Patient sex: M
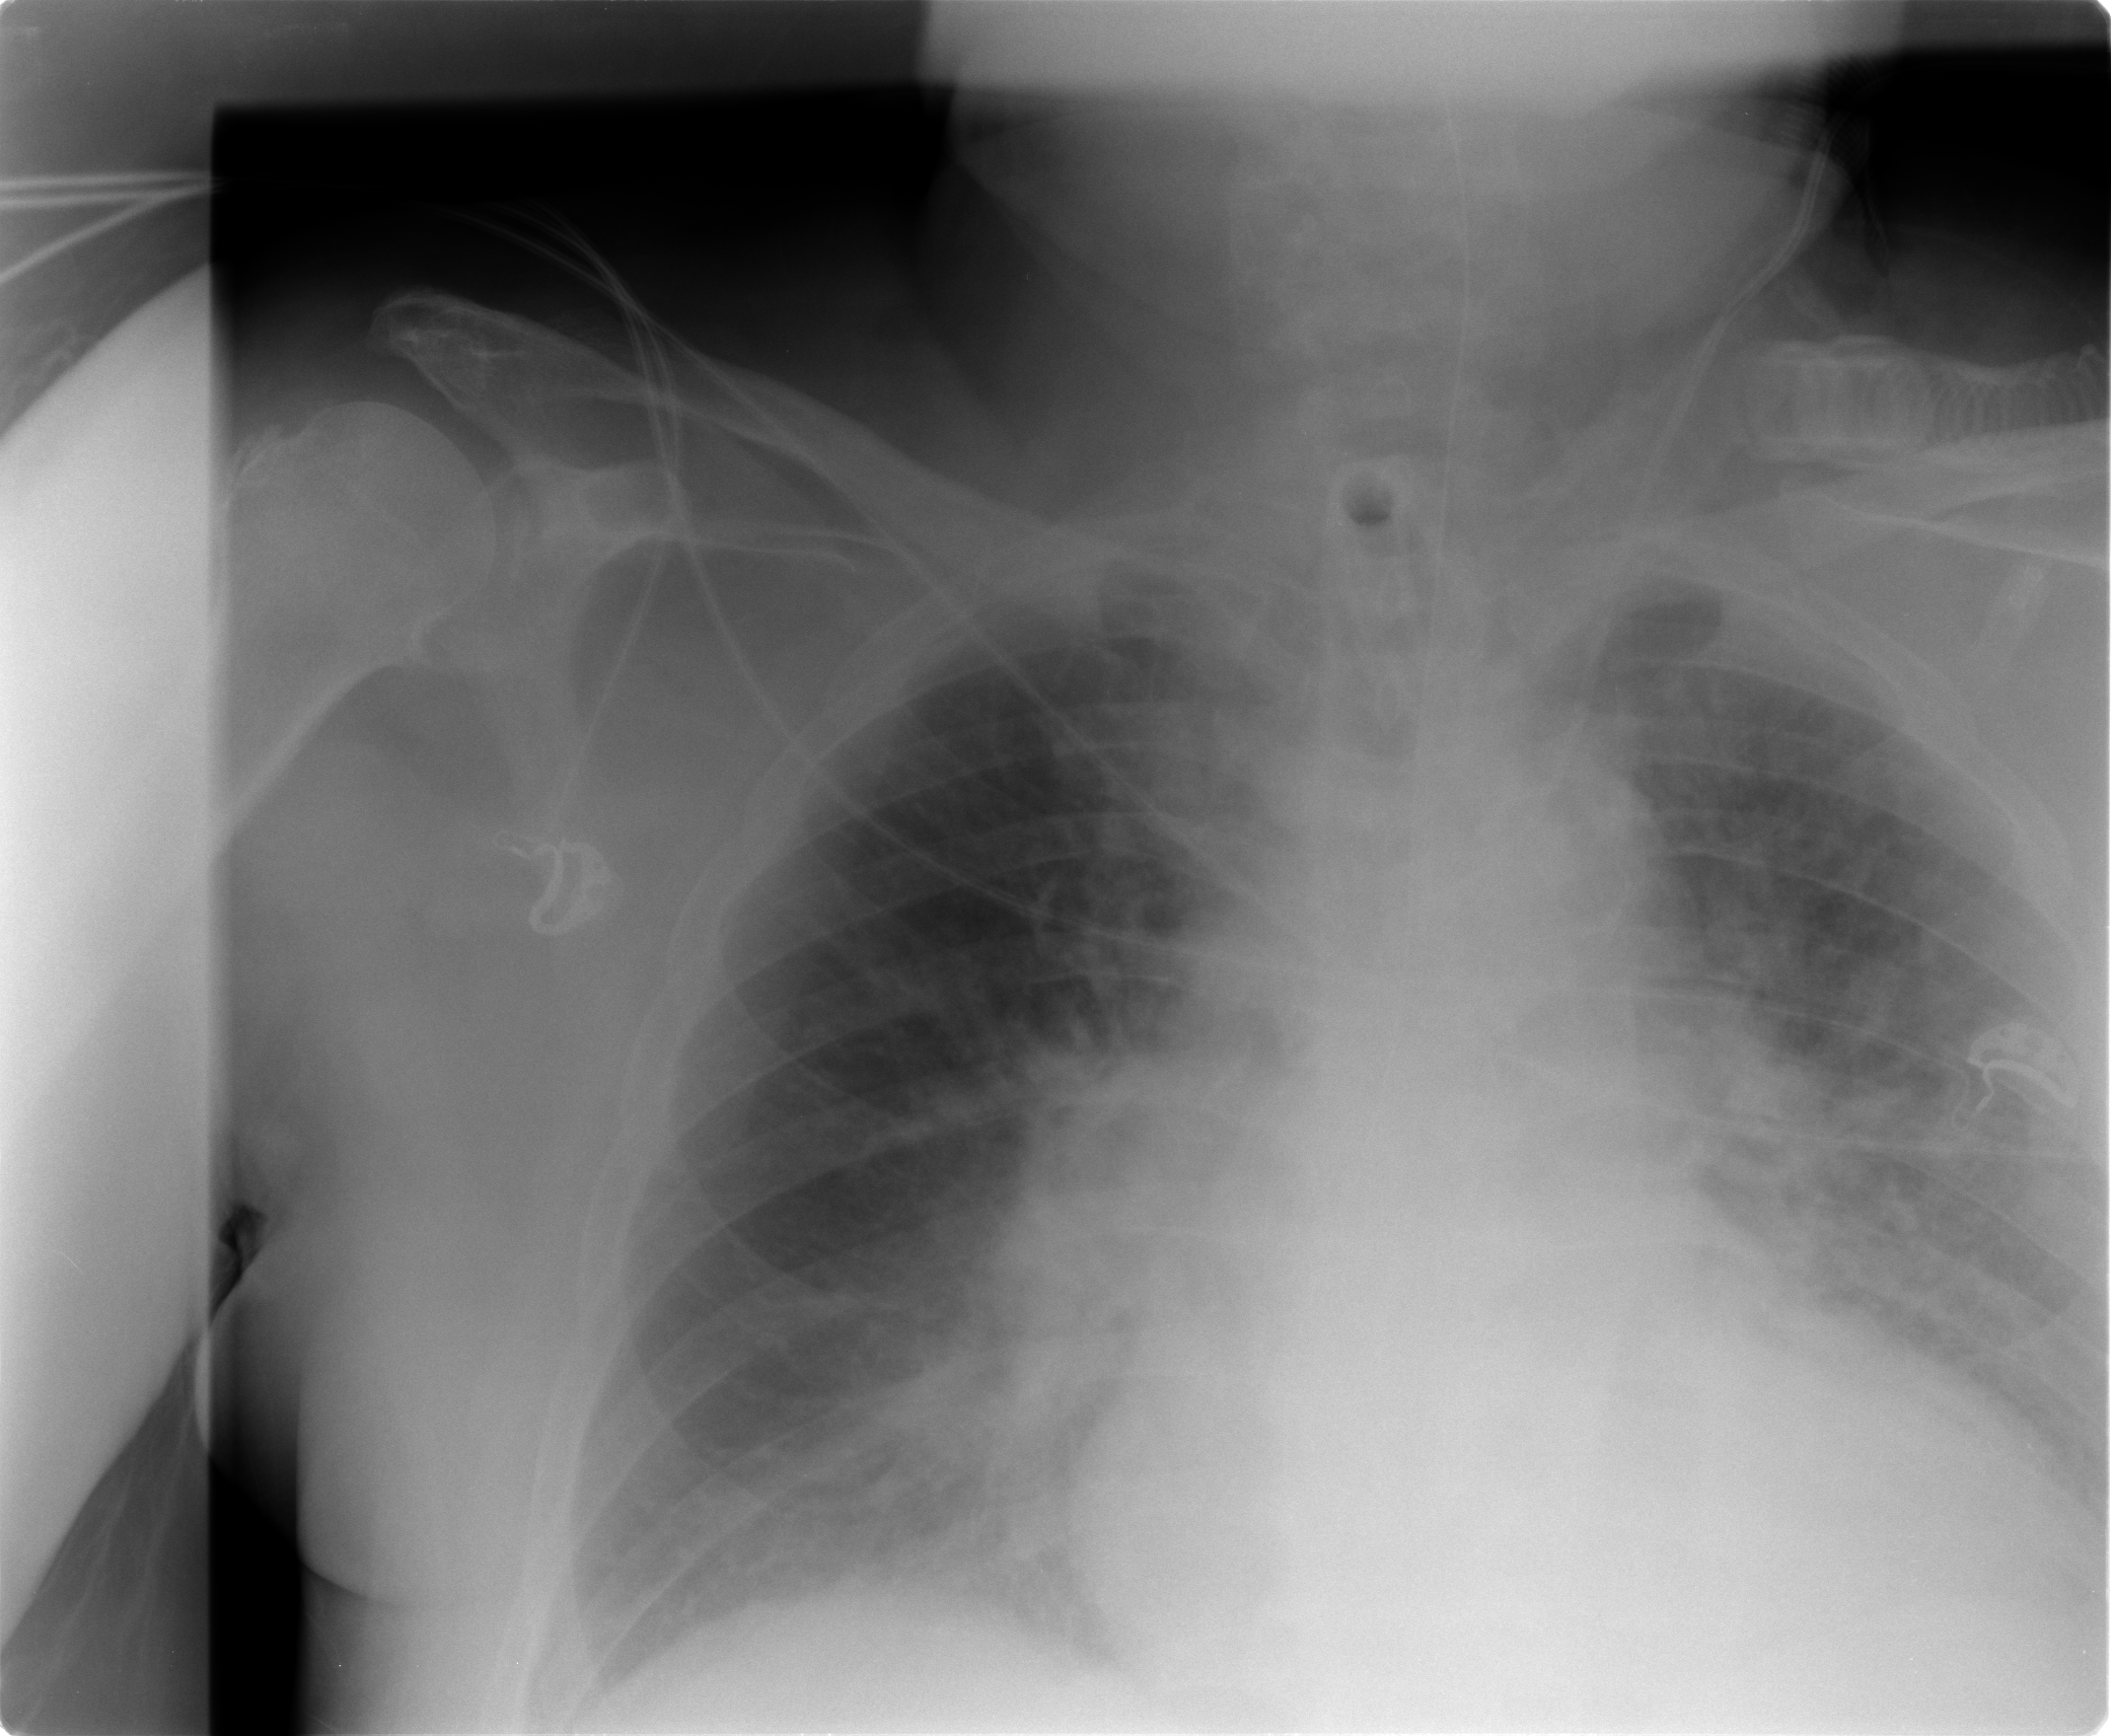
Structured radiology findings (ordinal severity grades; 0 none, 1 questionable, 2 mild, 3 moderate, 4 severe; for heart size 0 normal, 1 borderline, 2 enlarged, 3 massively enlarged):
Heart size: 2
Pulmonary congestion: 3
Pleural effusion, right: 3
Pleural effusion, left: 2
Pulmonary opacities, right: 1
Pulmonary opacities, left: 2
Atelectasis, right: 2
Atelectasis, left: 3